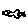
Label: fish